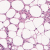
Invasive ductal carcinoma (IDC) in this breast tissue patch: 1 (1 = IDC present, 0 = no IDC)